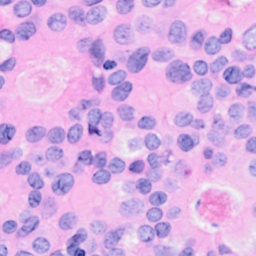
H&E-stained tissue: Breast